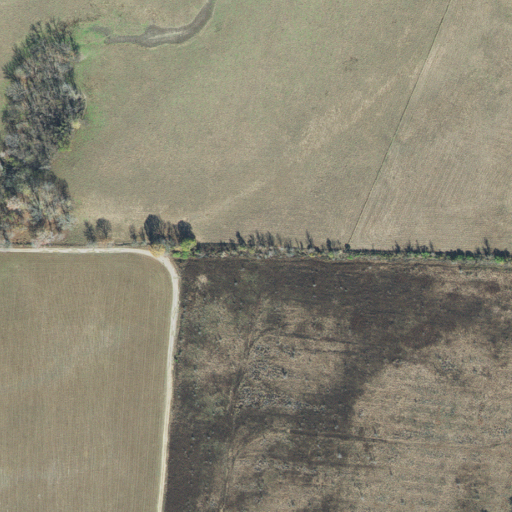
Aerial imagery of island in Arkansas named Morrison Island containing pasture, shrub, woody wetlands, cultivated crops, and evergreen forest